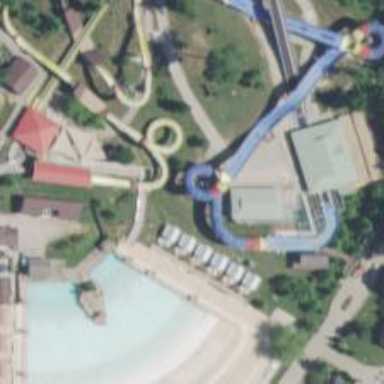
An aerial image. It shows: Water slide attraction.